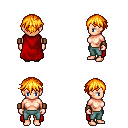
a pixel art fantasy rpg character, female body template, human, light skin, red cape, teal pants, light blonde short bangs hairstyle, leather bracers, four views (front, back, left, right), 2x2 character sprite sheet, small pixel art, hard edges, no anti-aliasing